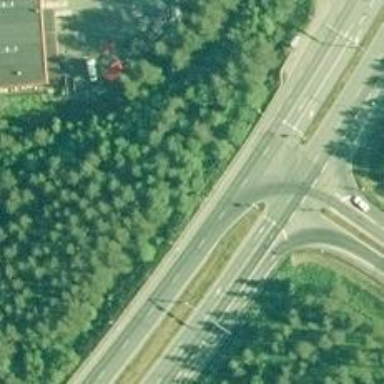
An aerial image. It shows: Secondary link road with asphalt surface.